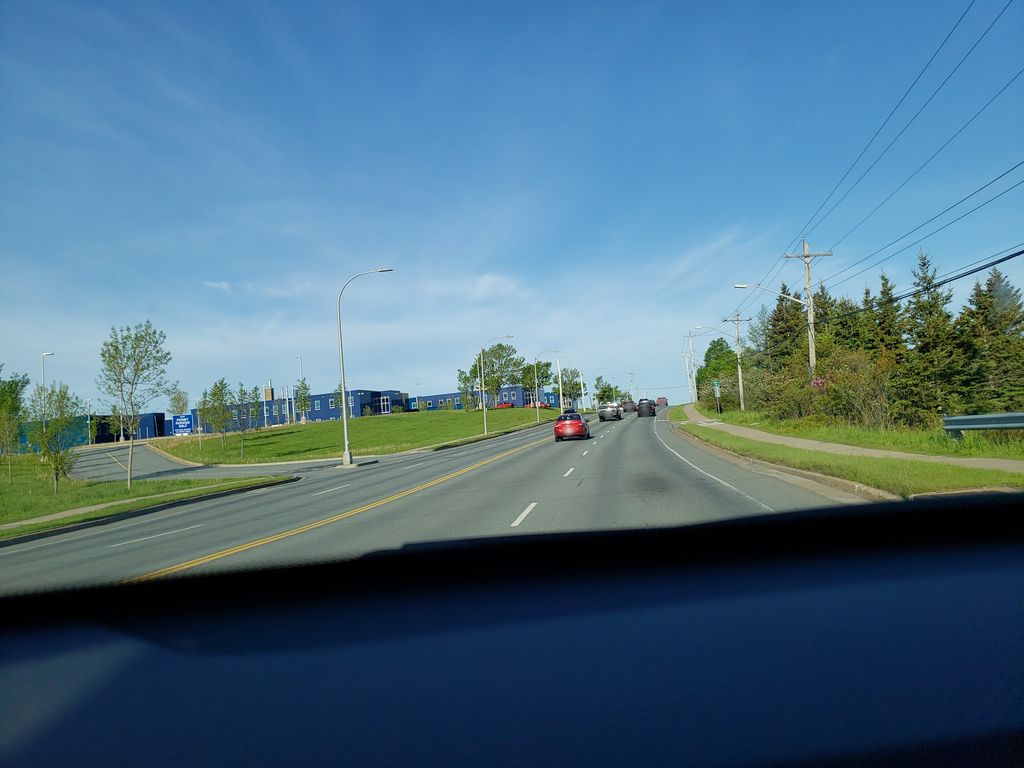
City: halifax